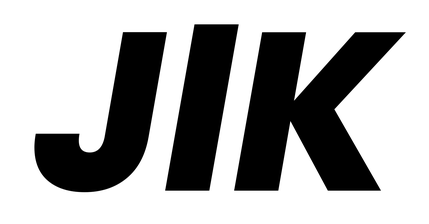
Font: Poppins-ExtraBoldItalic